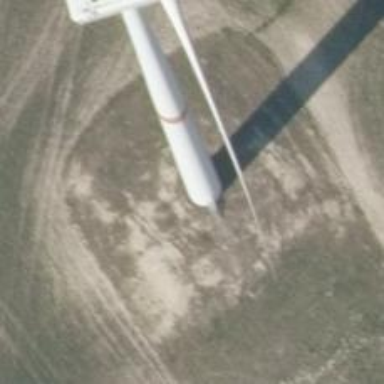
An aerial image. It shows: Wind generator in the form of horizontal axis wind turbine.